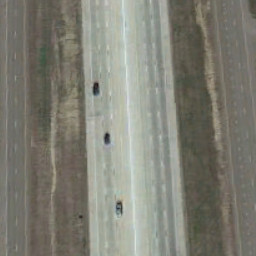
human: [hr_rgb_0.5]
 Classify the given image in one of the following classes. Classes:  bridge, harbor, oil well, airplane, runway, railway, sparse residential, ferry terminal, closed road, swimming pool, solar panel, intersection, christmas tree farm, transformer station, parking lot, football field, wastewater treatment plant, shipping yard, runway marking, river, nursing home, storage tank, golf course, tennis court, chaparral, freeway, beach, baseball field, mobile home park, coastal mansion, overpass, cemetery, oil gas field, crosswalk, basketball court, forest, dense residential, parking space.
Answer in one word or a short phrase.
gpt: freeway